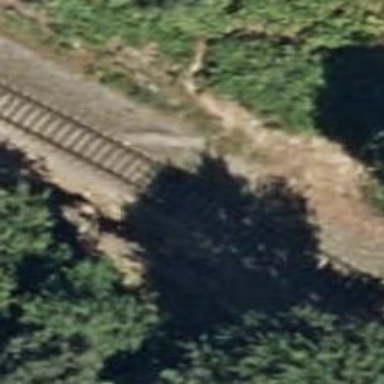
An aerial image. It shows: Railway track.